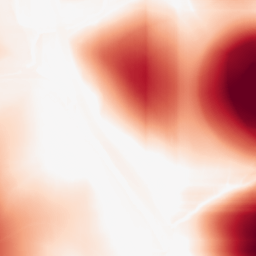
Category: morphological
Decomposition family: rolling_ball
Decomposition parameters: radius: 100
Upsampling method: quadratic
Upsampling parameters: scale: 8
Upsampling scale: 8